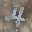
Label: 4